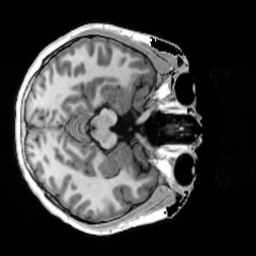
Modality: T1w
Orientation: axial
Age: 23
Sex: female
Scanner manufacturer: siemens
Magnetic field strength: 3 T
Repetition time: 4 s
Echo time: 0.00289 s